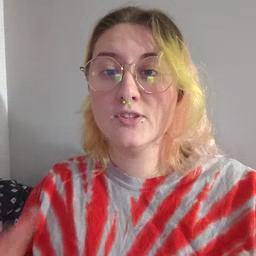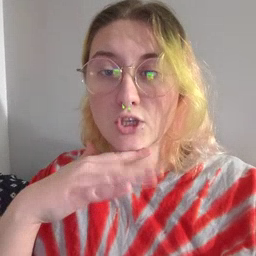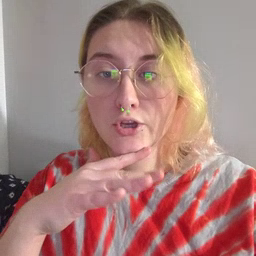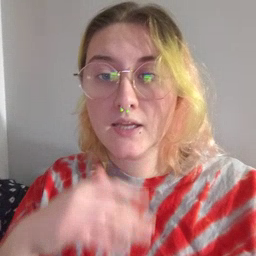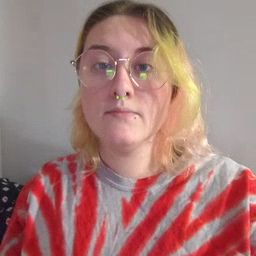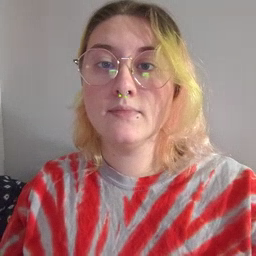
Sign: dirty